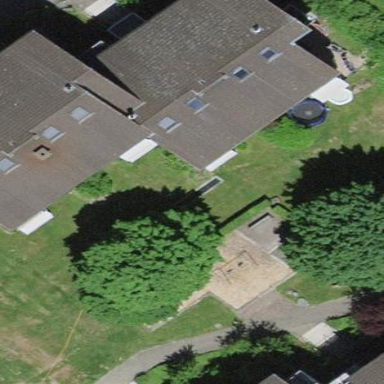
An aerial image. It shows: Residential building with gabled roof.